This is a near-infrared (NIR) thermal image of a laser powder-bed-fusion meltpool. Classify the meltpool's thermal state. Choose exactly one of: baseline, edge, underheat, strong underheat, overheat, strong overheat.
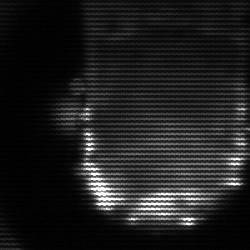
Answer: baseline